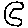
Label: moon